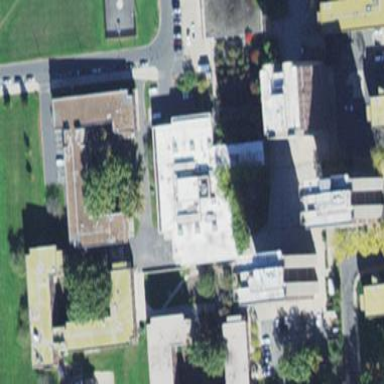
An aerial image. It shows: University building.